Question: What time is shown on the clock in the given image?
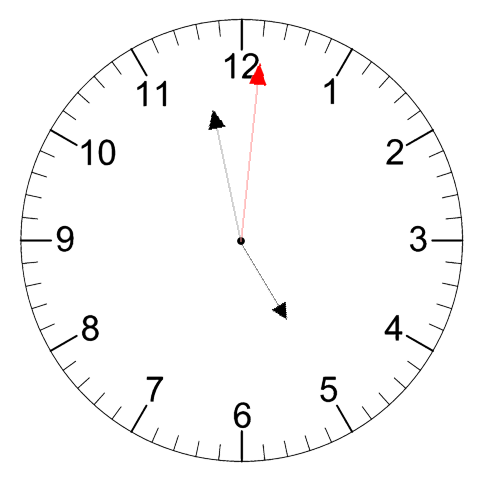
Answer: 04:58:01